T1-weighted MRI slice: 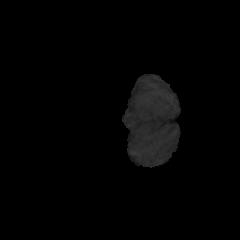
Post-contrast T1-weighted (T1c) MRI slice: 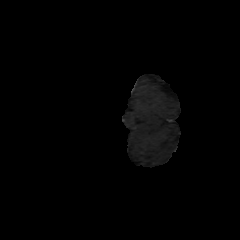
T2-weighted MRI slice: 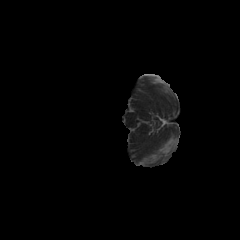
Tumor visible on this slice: no